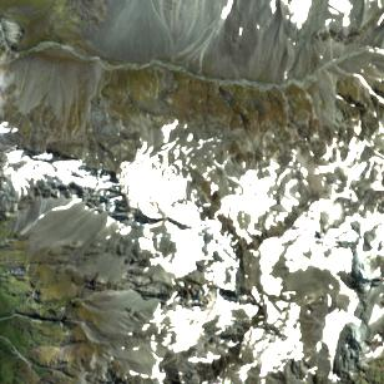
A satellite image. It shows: Majestic glacier in the distance.